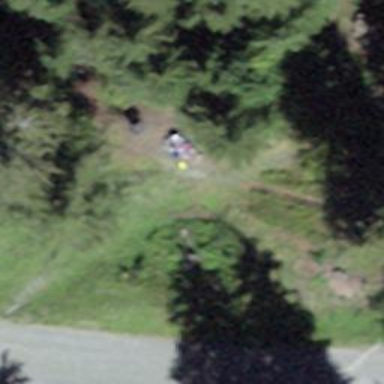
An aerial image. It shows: Picnic table located in leisure land area.